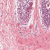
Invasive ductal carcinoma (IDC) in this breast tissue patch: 0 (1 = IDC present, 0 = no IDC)